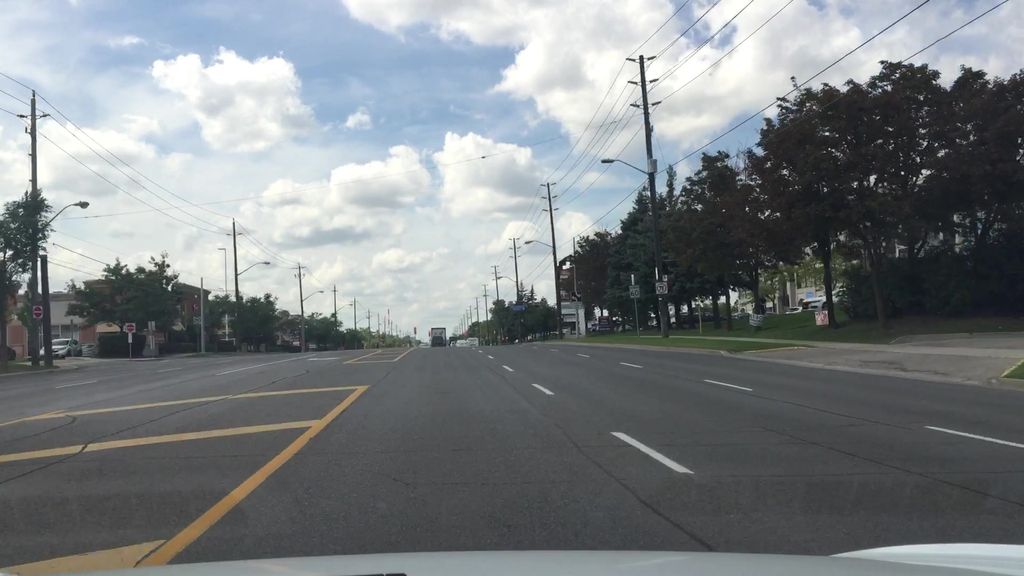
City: toronto